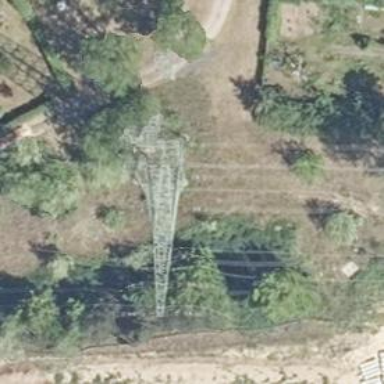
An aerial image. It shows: Power tower.